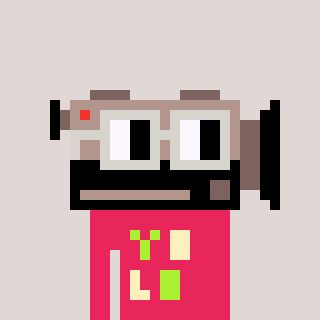
a pixel art character with square light gray glasses, a camcorder-shaped head and a redpinkish-colored body on a warm background